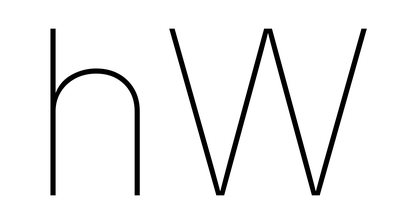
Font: Inter_Thin